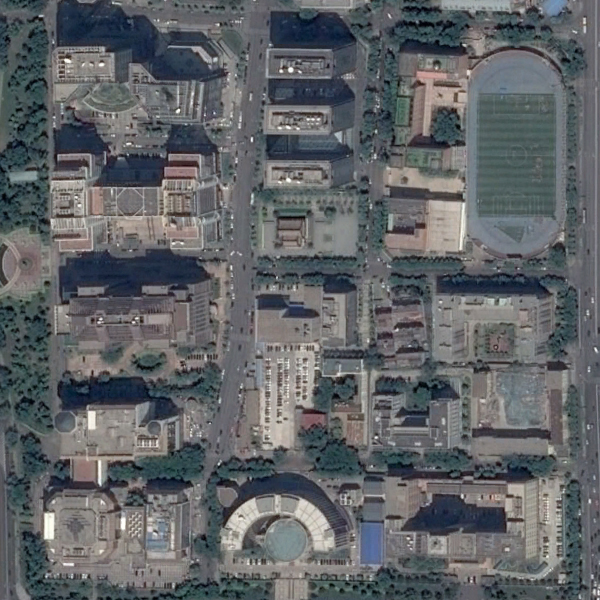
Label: Commercial